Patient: sex M, age 73
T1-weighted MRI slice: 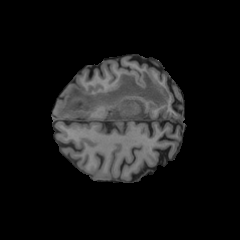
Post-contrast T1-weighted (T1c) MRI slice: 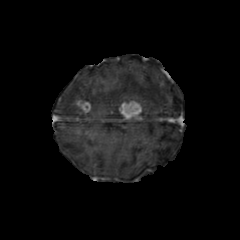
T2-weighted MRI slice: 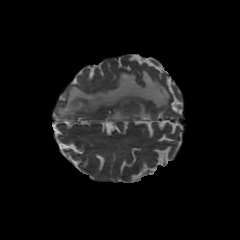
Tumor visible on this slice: yes
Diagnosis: Glioblastoma, IDH-wildtype
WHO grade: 4